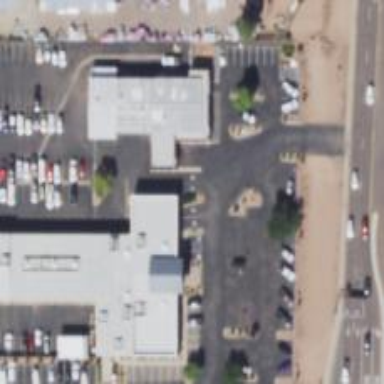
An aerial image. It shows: Building that houses car shop.